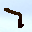
Label: 7